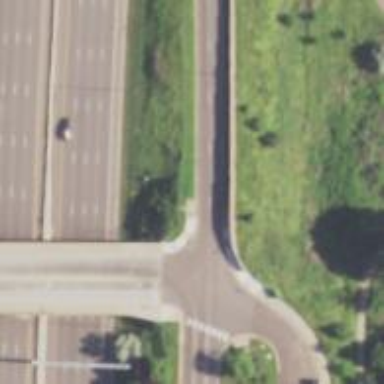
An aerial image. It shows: Paved trail footway for biking.